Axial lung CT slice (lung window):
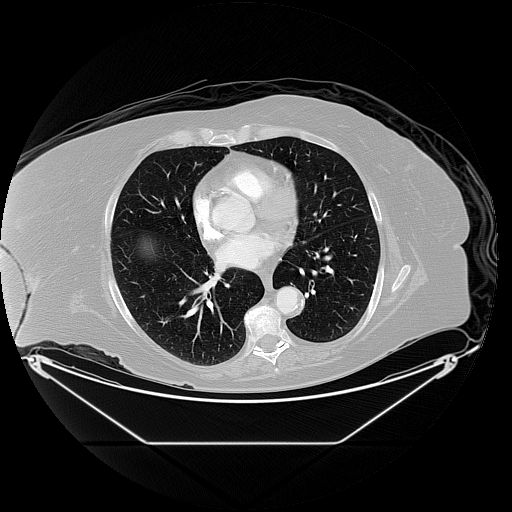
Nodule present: no